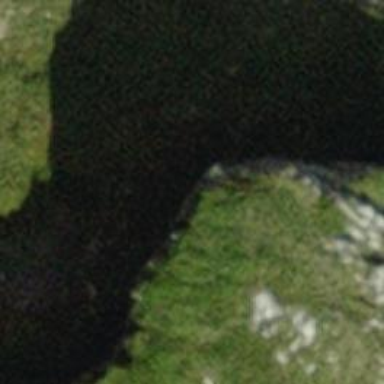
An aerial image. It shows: Cliff in nature.